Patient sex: M
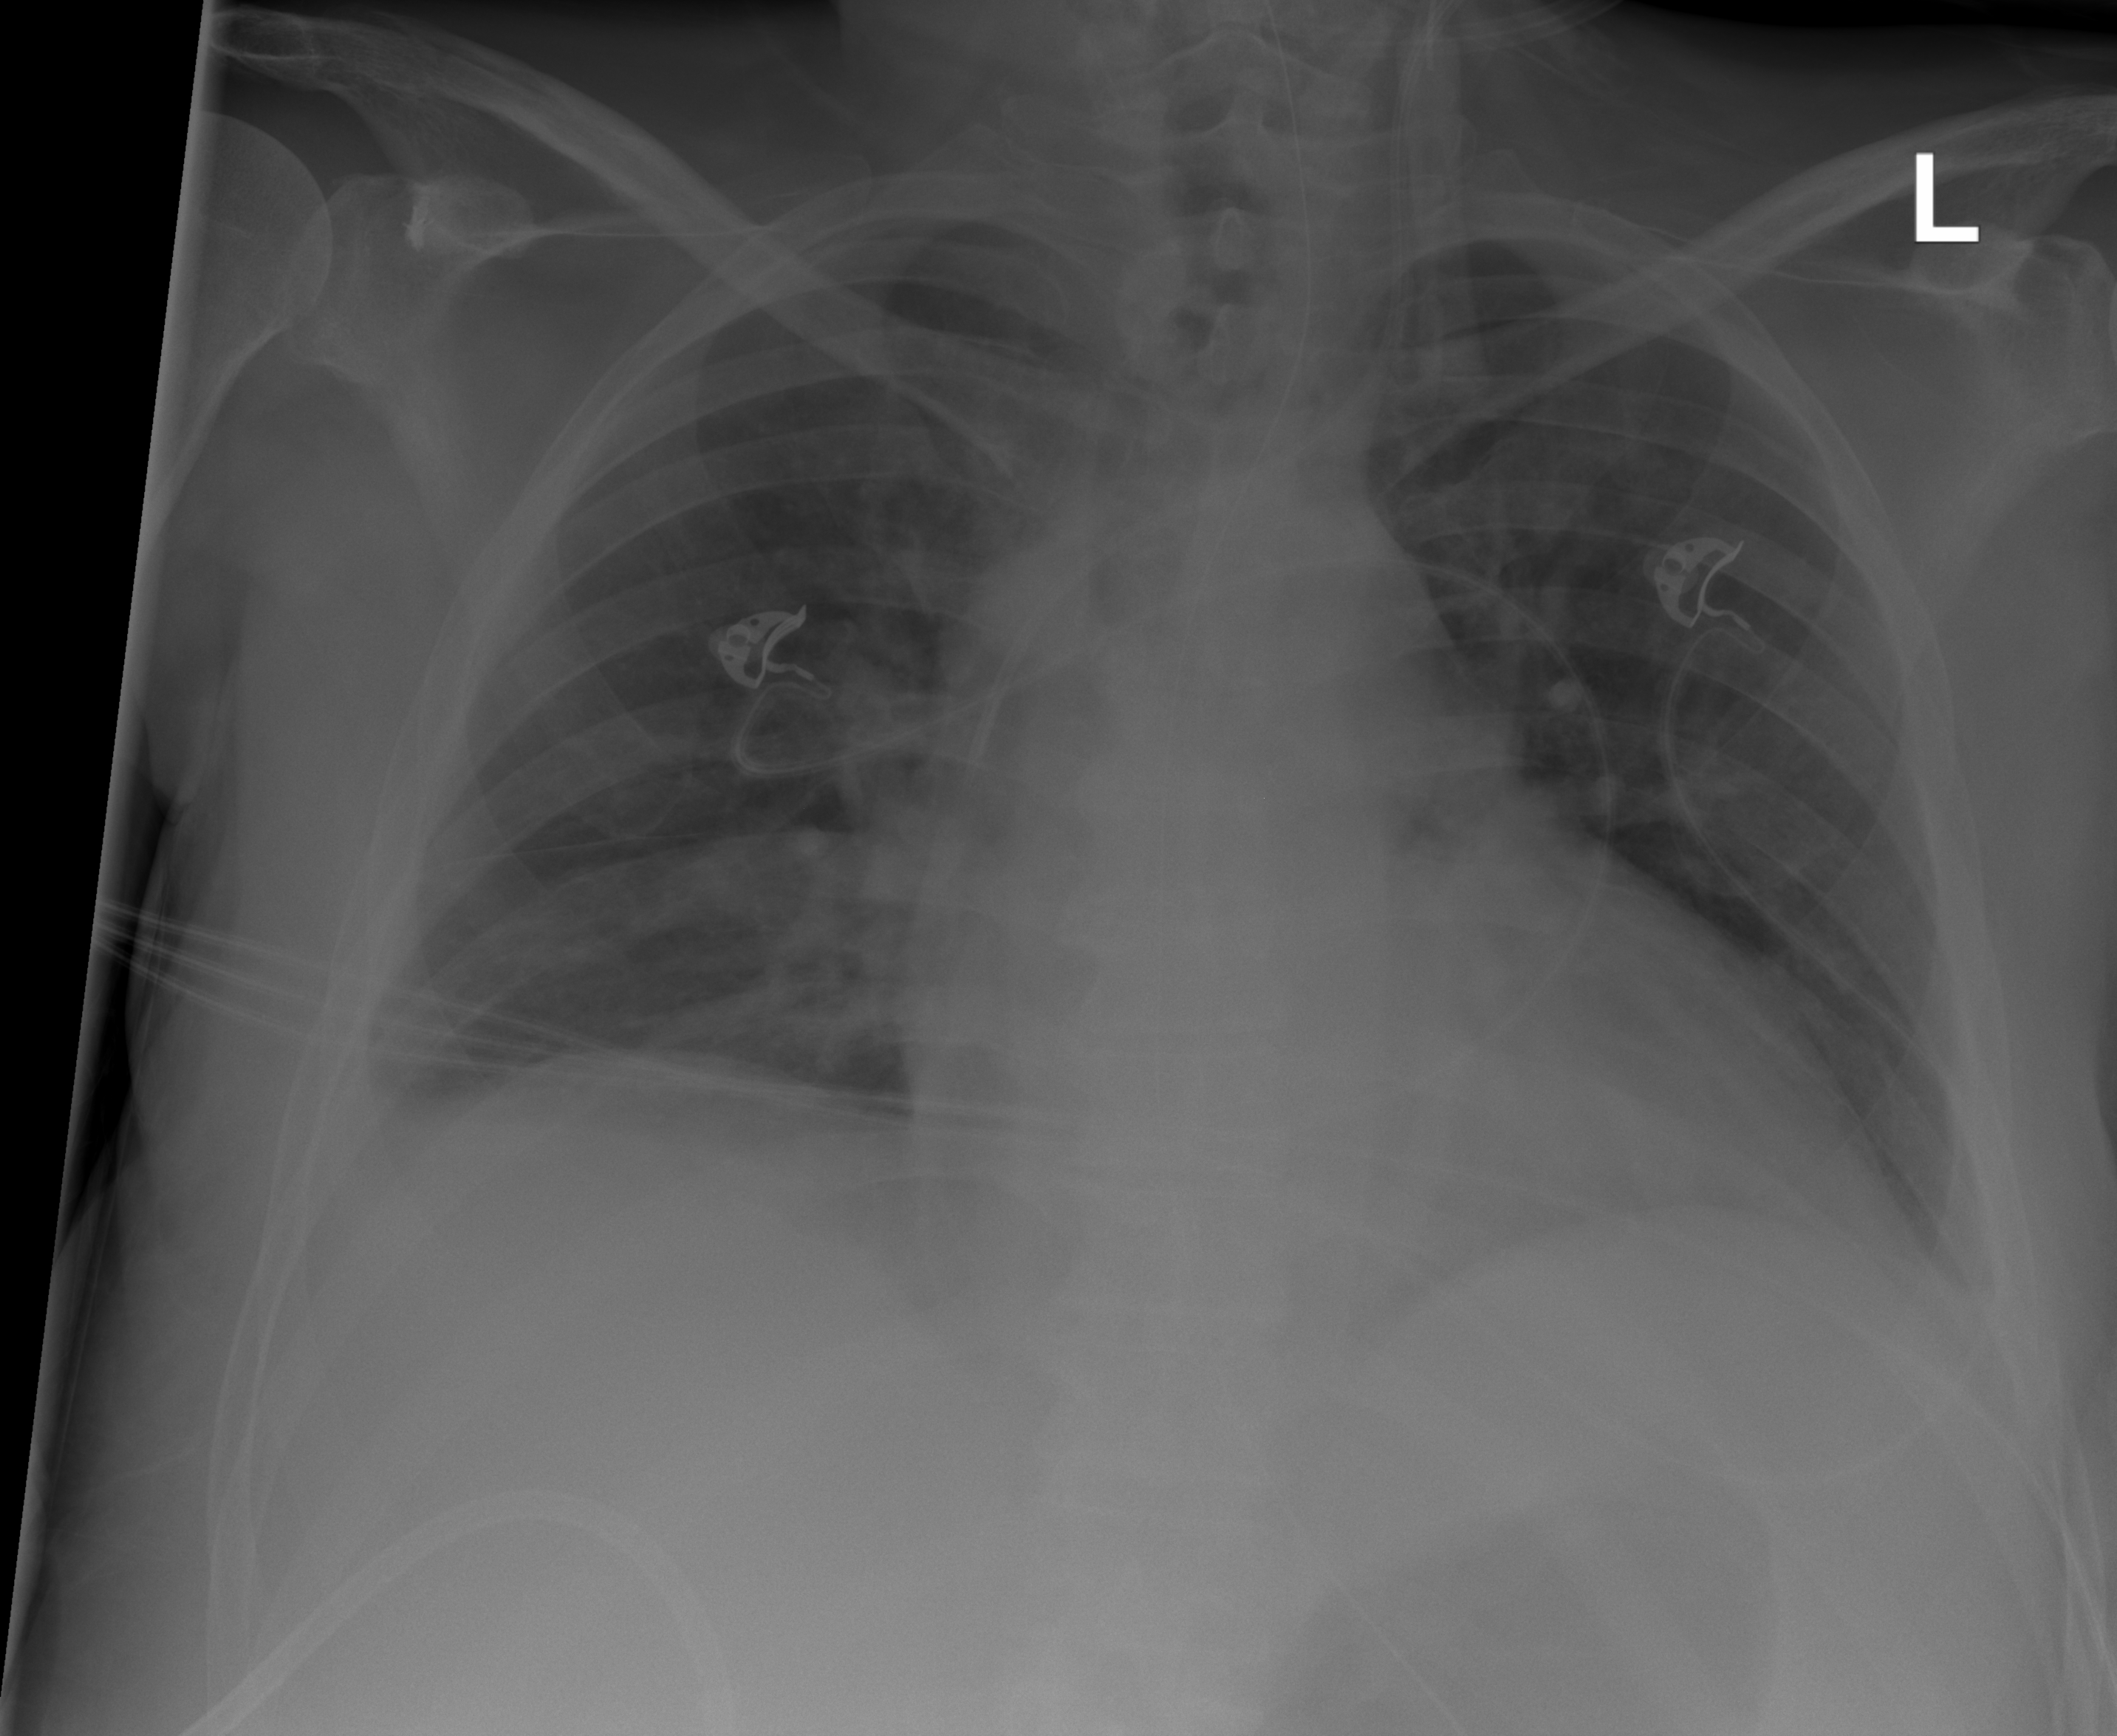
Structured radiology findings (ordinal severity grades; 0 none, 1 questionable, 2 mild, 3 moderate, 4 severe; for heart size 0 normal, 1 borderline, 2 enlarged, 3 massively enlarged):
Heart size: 3
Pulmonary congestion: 0
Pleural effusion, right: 2
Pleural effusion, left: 0
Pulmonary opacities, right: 1
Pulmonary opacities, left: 0
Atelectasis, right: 2
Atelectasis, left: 2